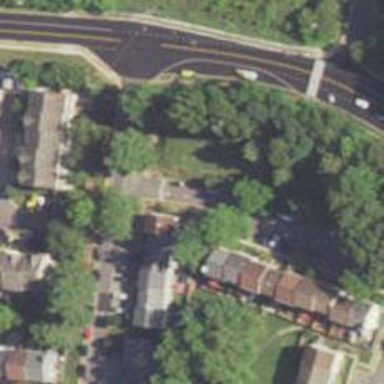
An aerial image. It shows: Residential road with asphalt surface.